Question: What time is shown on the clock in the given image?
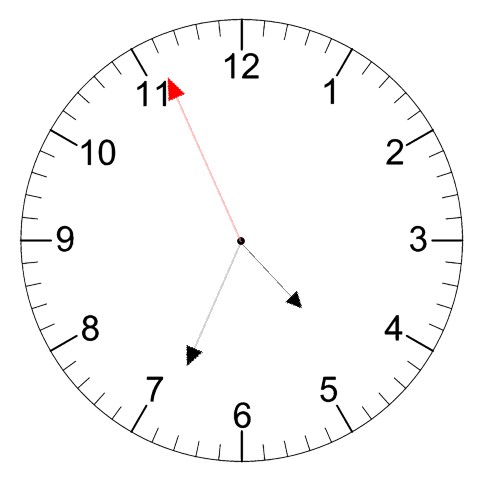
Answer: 04:33:56